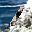
Label: 1